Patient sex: F
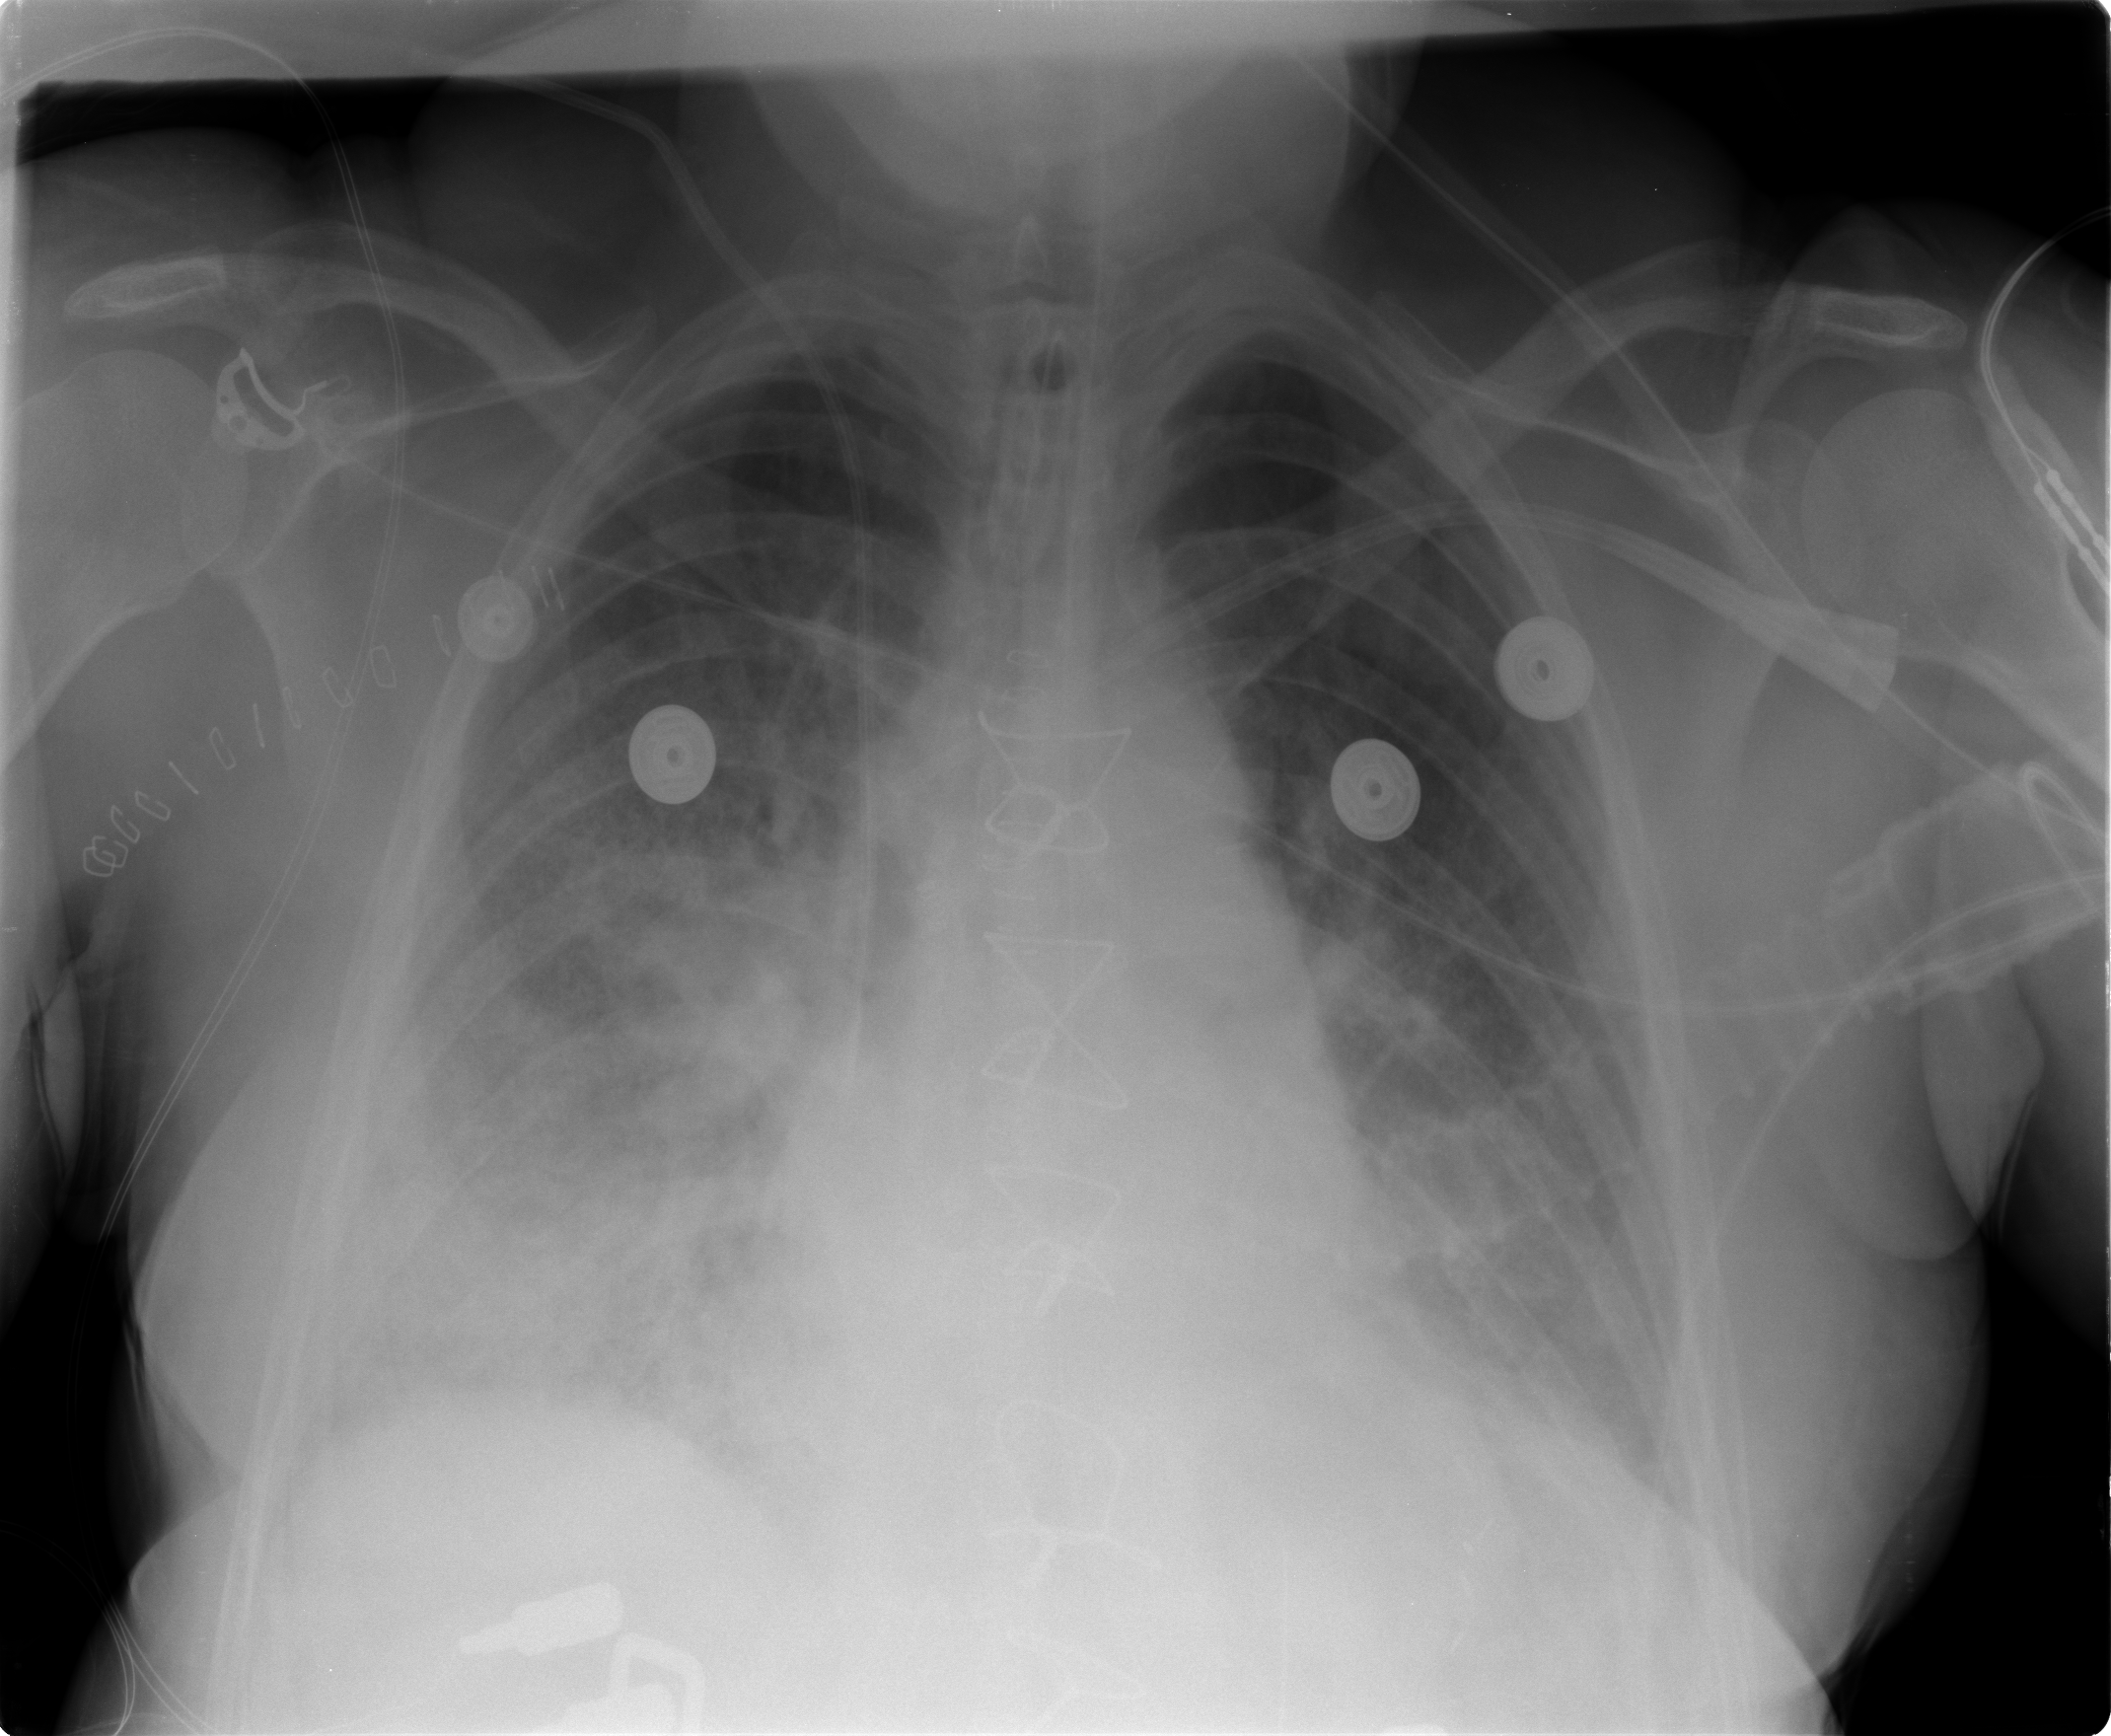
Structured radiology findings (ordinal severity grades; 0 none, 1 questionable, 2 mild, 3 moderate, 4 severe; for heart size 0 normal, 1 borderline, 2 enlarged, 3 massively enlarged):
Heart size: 0
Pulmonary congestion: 2
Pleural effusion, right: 2
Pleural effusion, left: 2
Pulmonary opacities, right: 3
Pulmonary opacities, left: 2
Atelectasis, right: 3
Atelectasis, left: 3